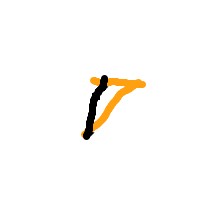
Shape: triangle